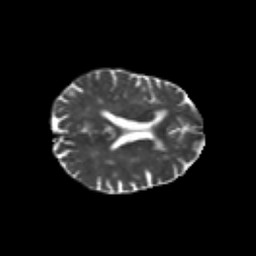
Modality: T2w
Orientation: axial
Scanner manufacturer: siemens
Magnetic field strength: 3 T
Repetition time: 6.8 s
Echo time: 0.093 s